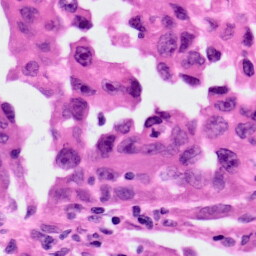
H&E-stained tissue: Lung